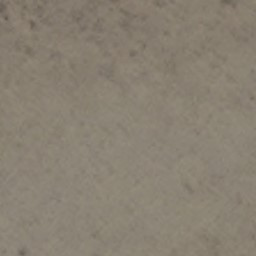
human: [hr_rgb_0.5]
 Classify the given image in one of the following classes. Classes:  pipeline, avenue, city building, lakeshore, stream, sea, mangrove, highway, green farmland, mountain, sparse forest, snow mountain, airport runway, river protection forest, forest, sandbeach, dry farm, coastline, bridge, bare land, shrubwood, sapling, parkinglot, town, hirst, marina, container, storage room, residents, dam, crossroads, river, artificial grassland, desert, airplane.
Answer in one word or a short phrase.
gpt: bare land